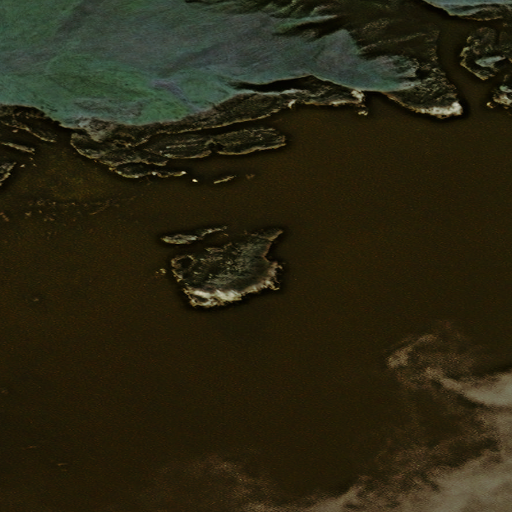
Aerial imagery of island in Alaska named Kagalusum Hachan Tanangis containing only unknown